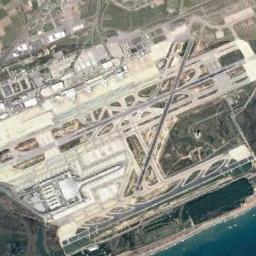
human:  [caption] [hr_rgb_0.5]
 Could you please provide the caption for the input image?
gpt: This airport has only one runway, And its color is white .

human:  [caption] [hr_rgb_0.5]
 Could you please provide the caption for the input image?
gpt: There is an airport between many buildings and the sea .

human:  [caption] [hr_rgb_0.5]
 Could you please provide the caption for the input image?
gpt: An airport with some staggered runways and a terminal next to the sea and some buildings beside .

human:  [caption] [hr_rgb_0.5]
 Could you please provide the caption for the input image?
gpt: A complex airport with many runways and buildings next to a blue sea .

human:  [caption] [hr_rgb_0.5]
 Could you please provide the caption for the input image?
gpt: The airport has many intersecting roads .